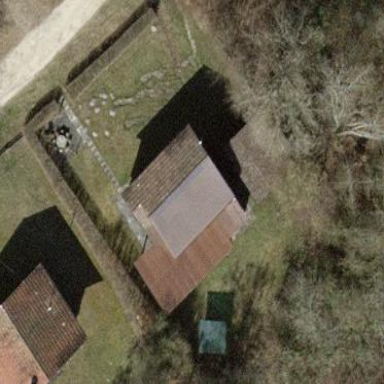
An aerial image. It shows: Simple house.